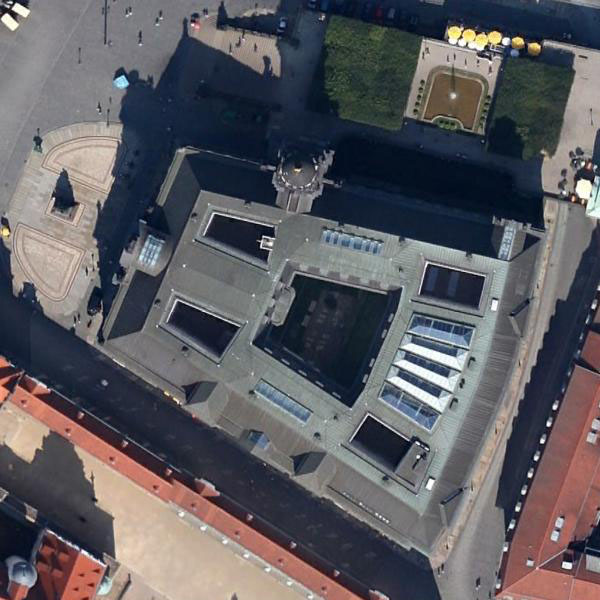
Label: Church